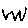
Label: zigzag